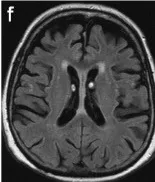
Brain stem degeneration presents in brain MRI. F; Transversal T2-weighted brain MRI indicates putative periventricular rim-sign and global brain atrophy.
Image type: radiology (mri)